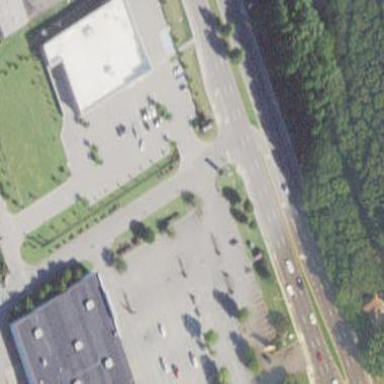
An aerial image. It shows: Parking area with surface.